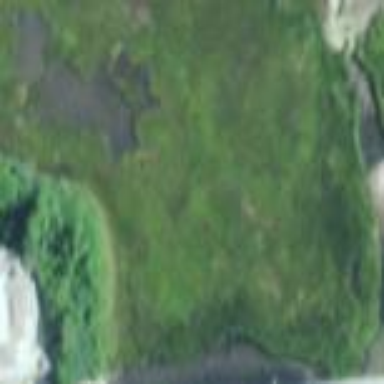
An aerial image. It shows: Saltmarsh wetland with tidal influence.